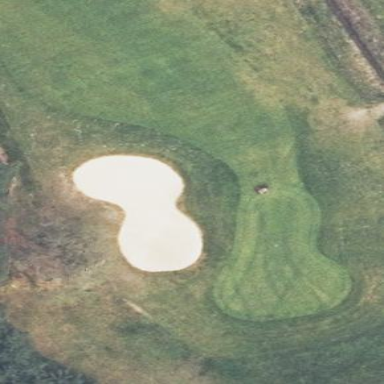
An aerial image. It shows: Golf green.